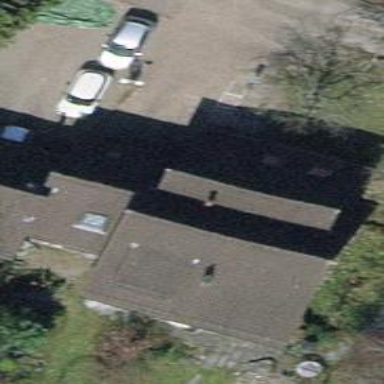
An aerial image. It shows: View of roof of building.